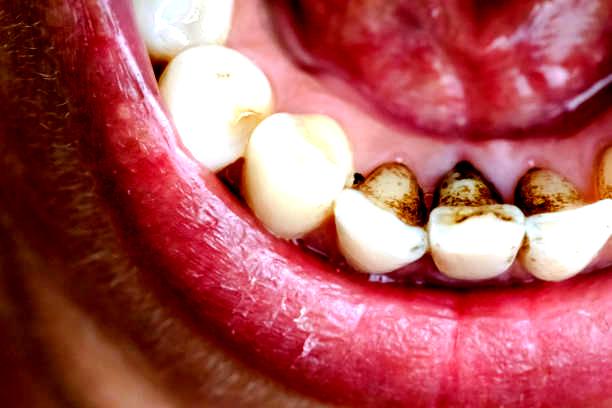
Condition: Calculus